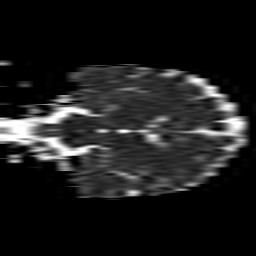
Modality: ADC
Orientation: coronal
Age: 27
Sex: female
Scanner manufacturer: philips
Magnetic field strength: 1.5 T
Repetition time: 3.555 s
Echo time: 0.07039 s